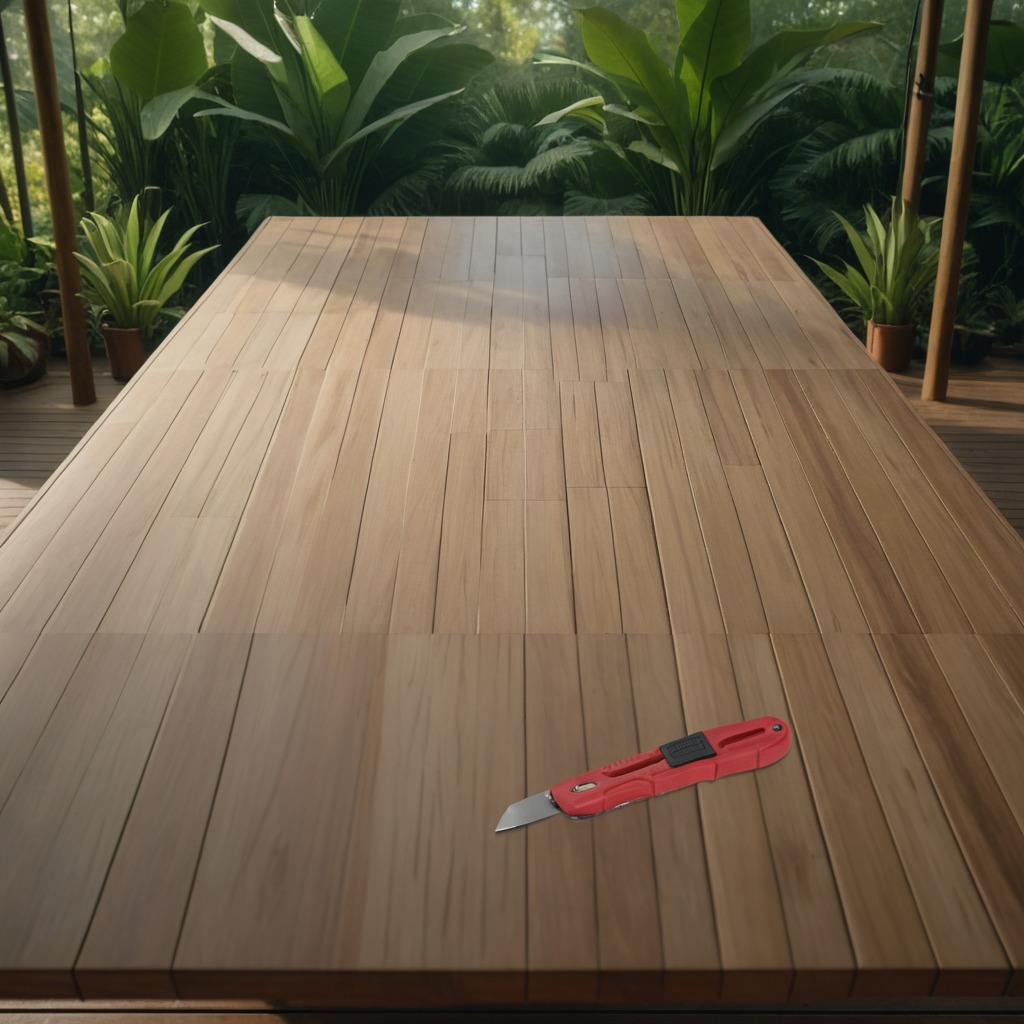
A utility knife is lying on the wooden table.